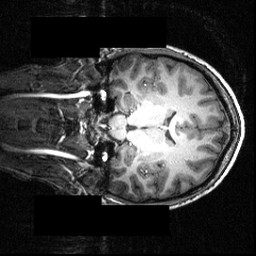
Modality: T1w
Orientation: coronal
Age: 21
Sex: male
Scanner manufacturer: siemens
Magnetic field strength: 3.951 T
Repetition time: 1.5 s
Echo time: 0.00335 s